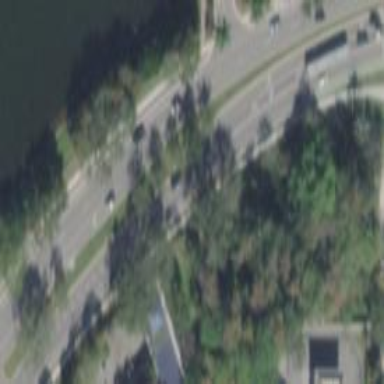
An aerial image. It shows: Traffic island covered with grass.